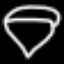
Label: diamond